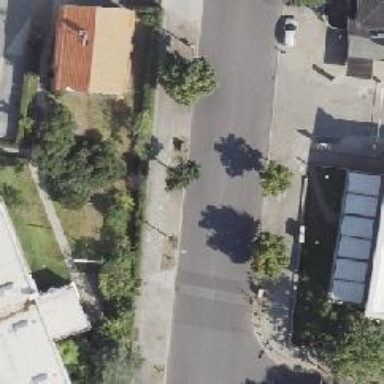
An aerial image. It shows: There is parking obstacle present in the area.